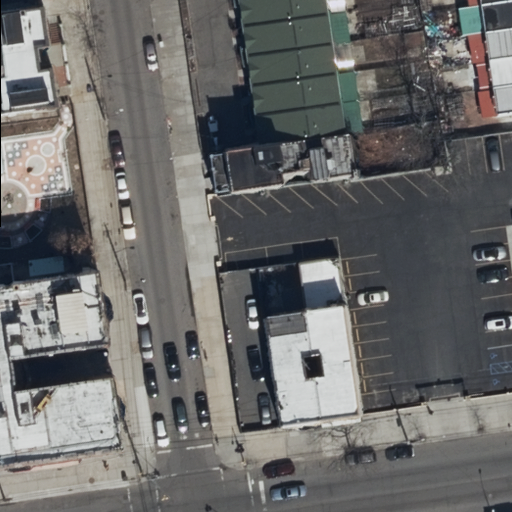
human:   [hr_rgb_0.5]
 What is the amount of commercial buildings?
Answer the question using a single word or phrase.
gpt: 0

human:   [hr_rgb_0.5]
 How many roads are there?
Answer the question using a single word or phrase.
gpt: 2

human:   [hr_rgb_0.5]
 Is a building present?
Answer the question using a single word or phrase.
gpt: yes

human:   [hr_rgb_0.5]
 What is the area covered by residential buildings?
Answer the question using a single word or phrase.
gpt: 2209m2

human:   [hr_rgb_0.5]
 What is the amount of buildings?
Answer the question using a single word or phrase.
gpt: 15

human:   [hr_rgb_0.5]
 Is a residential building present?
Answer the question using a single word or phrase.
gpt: yes

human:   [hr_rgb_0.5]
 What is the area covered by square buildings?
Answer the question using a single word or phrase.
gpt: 0m2

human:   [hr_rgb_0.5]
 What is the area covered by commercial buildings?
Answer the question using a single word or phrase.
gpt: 0m2

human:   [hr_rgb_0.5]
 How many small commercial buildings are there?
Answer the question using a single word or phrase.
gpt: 0

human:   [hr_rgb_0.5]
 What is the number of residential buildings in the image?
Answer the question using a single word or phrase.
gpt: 15

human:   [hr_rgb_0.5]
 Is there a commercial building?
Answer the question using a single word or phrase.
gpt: no

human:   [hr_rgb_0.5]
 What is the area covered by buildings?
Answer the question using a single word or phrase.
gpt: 2209m2

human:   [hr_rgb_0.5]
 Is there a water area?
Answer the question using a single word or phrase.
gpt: no

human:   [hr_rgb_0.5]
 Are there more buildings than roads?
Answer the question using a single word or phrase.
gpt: yes

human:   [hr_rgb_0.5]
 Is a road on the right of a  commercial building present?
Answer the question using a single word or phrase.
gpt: no

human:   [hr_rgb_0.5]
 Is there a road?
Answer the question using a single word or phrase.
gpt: yes

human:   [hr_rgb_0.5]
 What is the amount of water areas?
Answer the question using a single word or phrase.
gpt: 0

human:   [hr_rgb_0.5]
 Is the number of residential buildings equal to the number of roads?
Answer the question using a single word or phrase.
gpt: no

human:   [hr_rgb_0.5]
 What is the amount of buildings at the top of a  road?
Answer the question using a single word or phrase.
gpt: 15

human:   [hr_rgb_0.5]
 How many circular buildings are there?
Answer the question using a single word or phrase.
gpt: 0

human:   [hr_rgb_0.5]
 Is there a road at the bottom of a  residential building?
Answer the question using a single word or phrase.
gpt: yes

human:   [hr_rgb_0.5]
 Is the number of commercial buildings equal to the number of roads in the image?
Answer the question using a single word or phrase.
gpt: no

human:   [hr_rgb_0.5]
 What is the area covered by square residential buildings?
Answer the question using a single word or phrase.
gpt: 0m2

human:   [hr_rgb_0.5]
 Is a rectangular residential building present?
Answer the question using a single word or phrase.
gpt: yes

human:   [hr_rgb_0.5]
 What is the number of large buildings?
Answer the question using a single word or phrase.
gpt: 1

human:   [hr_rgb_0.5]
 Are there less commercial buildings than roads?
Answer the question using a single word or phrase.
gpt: yes

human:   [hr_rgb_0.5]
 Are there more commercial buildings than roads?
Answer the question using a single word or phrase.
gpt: no

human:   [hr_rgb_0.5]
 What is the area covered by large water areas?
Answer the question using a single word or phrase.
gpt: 0m2

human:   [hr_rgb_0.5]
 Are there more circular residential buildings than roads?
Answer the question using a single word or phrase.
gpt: no

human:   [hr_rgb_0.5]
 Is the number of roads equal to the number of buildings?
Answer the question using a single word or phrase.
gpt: no

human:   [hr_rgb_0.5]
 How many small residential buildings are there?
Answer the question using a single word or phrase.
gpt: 6

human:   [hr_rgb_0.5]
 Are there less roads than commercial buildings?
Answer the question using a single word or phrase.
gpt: no

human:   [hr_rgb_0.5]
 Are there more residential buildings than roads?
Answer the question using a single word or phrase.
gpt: yes

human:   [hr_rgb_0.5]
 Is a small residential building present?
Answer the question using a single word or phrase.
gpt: yes

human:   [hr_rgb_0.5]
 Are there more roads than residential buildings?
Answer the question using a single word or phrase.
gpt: no

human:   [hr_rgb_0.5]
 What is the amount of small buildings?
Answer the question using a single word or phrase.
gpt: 6

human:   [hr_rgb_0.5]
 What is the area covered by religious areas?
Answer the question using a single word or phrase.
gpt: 0m2

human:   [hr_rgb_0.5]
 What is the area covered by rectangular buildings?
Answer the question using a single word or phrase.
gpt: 783m2

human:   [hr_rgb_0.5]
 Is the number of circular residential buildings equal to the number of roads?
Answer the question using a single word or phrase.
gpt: no

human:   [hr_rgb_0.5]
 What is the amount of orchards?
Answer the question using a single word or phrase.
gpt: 0

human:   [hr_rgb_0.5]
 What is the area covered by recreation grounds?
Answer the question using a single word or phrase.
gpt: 0m2

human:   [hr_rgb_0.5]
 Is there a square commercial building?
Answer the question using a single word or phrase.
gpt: no

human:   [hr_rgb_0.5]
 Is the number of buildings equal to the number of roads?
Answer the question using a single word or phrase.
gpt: no

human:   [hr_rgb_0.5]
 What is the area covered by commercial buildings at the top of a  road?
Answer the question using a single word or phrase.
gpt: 0m2

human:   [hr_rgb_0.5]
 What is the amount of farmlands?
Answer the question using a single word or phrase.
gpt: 0

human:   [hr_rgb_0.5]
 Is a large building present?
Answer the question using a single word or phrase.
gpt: yes

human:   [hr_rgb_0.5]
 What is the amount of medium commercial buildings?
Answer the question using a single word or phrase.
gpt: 0

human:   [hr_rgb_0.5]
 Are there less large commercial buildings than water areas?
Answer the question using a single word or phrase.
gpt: no

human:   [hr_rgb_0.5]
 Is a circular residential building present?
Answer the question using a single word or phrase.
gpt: no

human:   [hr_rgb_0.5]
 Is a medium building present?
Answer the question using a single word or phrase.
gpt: yes

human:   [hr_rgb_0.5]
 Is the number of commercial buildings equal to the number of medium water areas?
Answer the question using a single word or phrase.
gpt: yes

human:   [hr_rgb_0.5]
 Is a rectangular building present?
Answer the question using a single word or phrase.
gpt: yes

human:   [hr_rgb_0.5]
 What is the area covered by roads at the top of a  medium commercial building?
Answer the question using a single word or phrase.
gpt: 0m2

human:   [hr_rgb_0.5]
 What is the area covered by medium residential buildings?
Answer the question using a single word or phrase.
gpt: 1221m2

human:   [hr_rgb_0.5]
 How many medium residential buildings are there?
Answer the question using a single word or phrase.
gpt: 8

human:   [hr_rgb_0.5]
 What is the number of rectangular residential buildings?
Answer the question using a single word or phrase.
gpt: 10

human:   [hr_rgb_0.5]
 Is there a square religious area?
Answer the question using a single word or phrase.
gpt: no

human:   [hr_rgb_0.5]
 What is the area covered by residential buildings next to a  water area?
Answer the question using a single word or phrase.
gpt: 0m2

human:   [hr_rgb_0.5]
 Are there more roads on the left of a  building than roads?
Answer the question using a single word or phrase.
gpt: no

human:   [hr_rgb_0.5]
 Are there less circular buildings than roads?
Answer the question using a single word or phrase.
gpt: yes

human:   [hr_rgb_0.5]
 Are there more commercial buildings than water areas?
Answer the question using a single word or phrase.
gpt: no

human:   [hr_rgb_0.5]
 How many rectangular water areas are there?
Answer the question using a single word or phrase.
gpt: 0

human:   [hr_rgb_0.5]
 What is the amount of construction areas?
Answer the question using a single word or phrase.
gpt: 0

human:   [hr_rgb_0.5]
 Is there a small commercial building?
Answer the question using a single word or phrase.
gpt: no